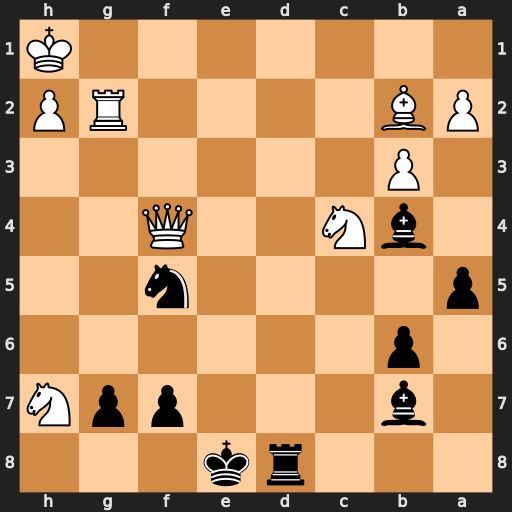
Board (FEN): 3rk3/1b3ppN/1p6/p4n2/1bN2Q2/1P6/PB4RP/7K
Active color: b
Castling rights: -
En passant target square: -
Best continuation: Rd1+ Qf1 Rxf1#